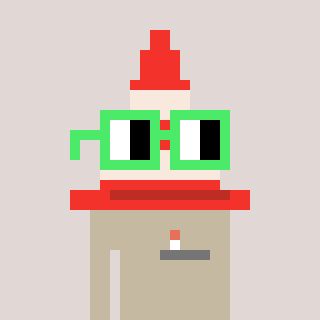
a pixel art character with square light green glasses, a cone-shaped head and a bege-colored body on a warm background